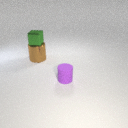
small purple rubber cylinder to the right of large brown metal cylinder